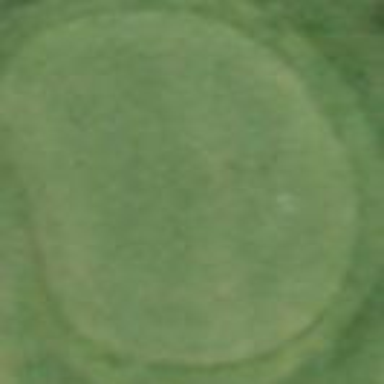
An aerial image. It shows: Green golf area with grass land use.